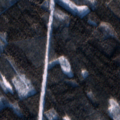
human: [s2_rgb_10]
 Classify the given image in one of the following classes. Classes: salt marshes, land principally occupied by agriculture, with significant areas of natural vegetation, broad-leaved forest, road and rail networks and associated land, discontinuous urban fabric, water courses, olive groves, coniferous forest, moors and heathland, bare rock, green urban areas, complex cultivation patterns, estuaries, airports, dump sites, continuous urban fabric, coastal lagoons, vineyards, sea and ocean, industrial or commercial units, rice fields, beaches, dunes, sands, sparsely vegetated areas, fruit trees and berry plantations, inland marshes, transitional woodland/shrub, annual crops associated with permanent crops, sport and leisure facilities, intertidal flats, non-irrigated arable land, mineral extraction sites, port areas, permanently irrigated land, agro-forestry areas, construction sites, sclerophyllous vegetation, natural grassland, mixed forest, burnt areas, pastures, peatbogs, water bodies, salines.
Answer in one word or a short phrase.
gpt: coniferous forest, mixed forest, transitional woodland/shrub